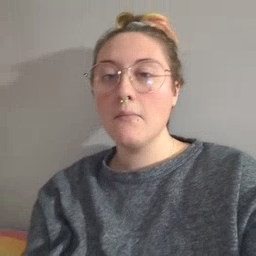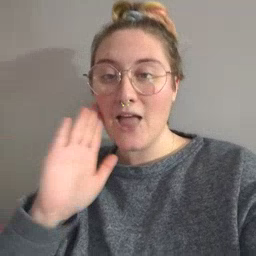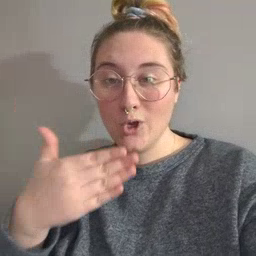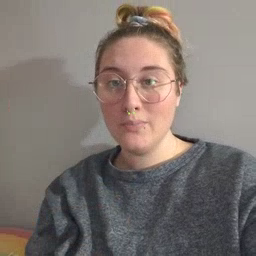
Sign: bedroom